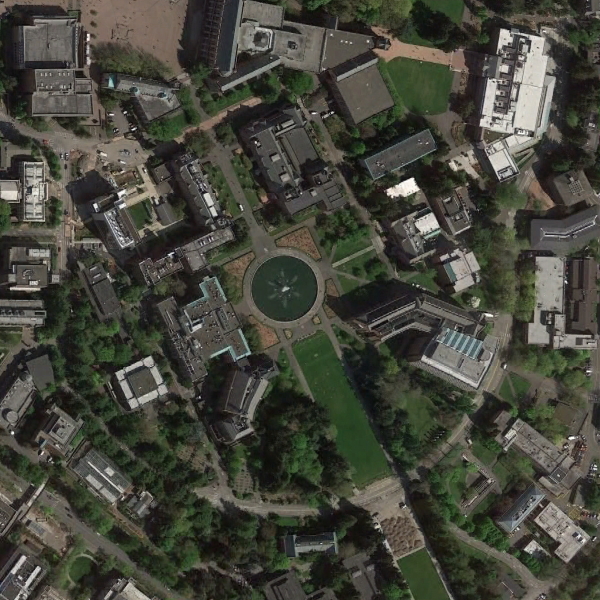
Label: School